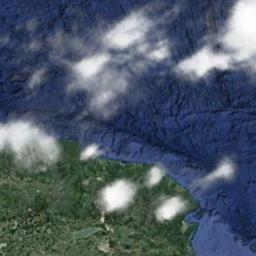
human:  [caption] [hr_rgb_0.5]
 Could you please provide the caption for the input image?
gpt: White clouds on blue sea and green earth .

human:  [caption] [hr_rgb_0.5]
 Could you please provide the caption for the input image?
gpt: The cumulus clouds are located above the sea and the land covered by dense vegetation .

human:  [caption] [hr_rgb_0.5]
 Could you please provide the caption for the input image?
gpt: The white cloud is above green land .

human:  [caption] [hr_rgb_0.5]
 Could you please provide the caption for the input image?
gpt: At the intersection of vegetation and the ocean, There are several white clouds .

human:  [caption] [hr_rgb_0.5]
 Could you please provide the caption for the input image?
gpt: A few pieces of white clouds over a coast .